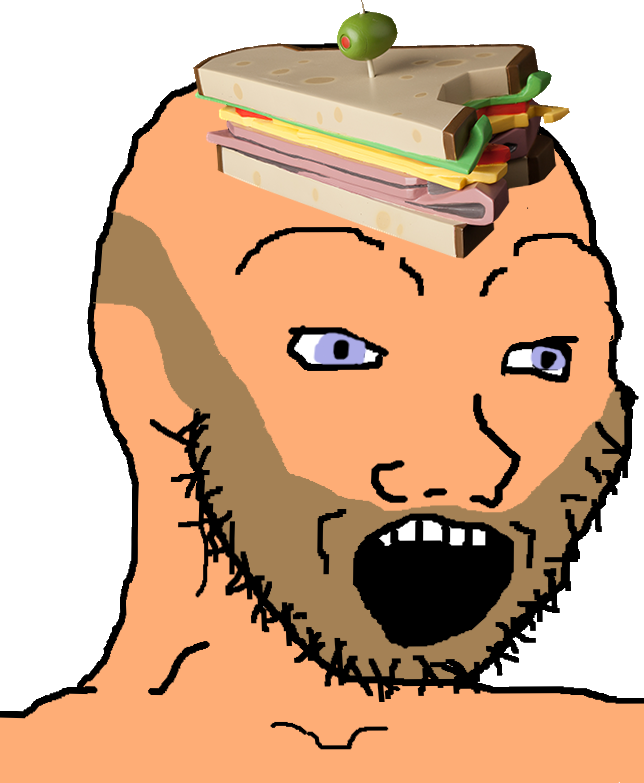
Label: 5_Soyjak